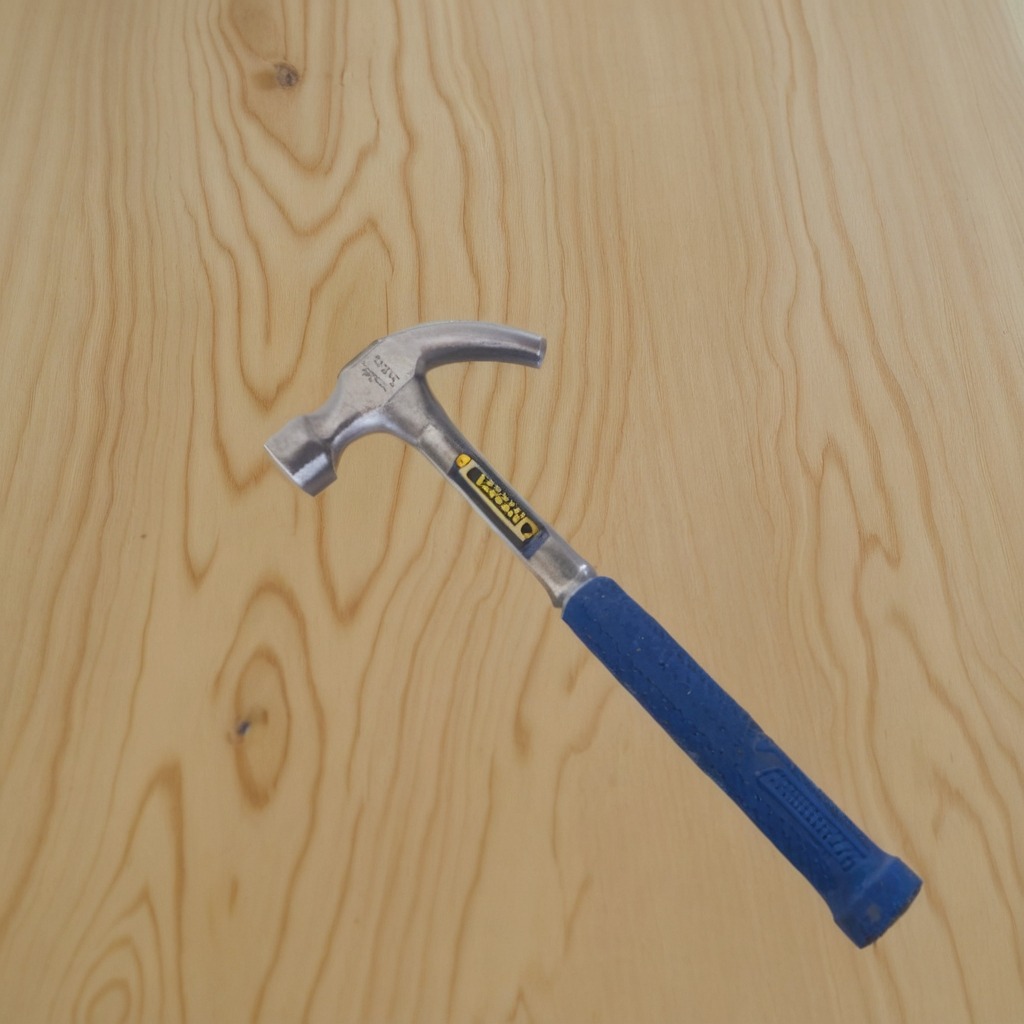
A hammer is lying on the plywood surface in a paint workshop lit by afternoon window light.